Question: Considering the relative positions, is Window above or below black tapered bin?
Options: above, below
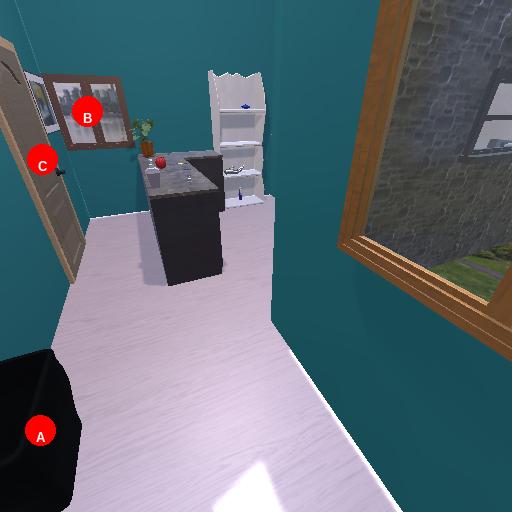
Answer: above